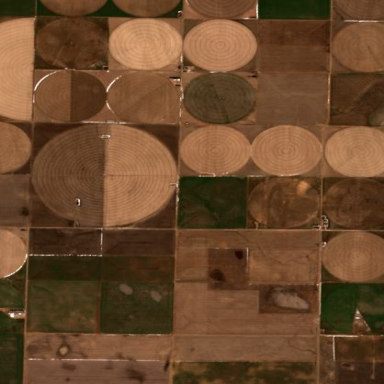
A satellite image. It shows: Farmland with pivot irrigation system.